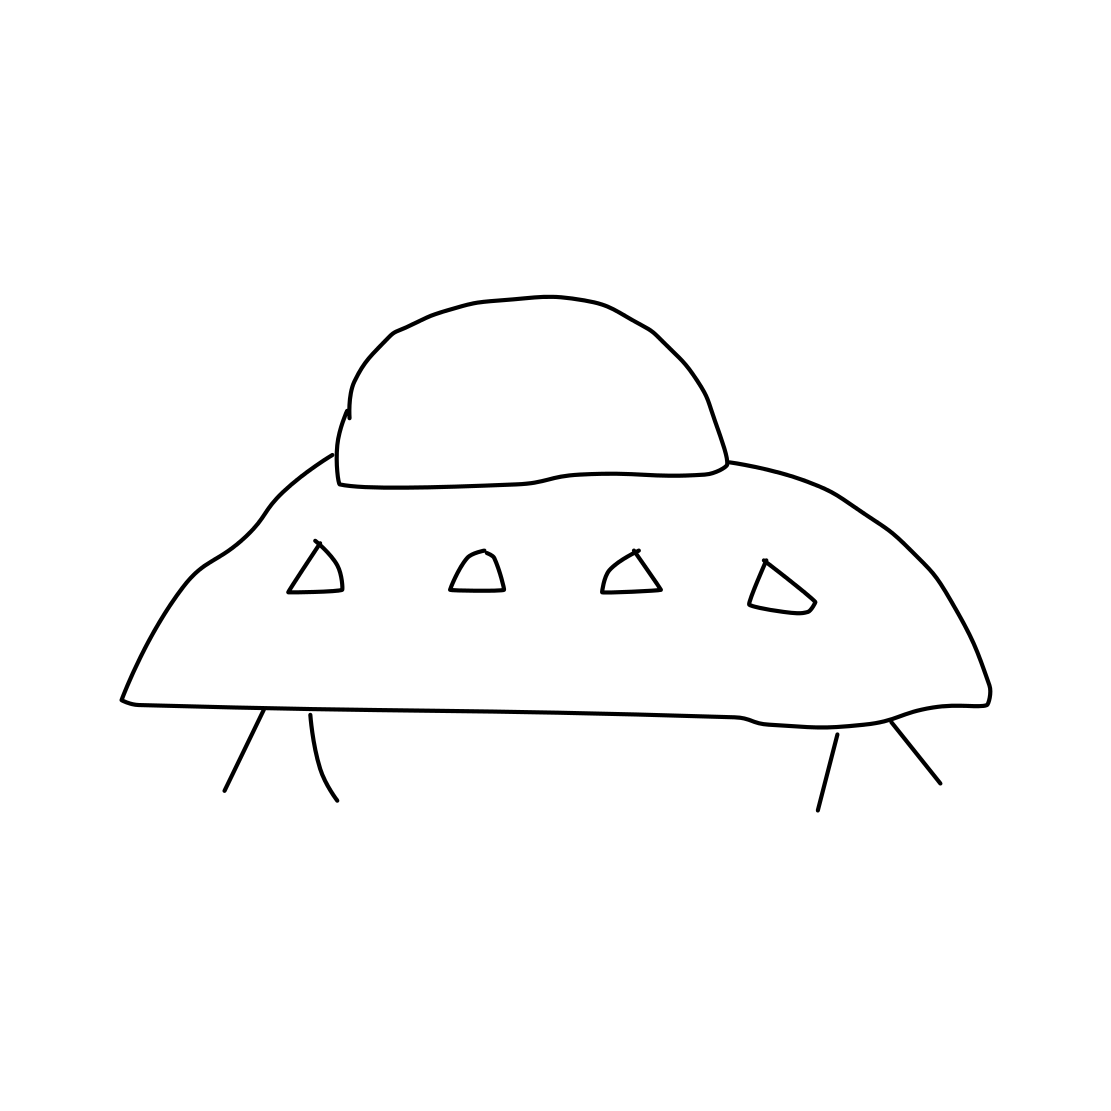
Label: flying saucer